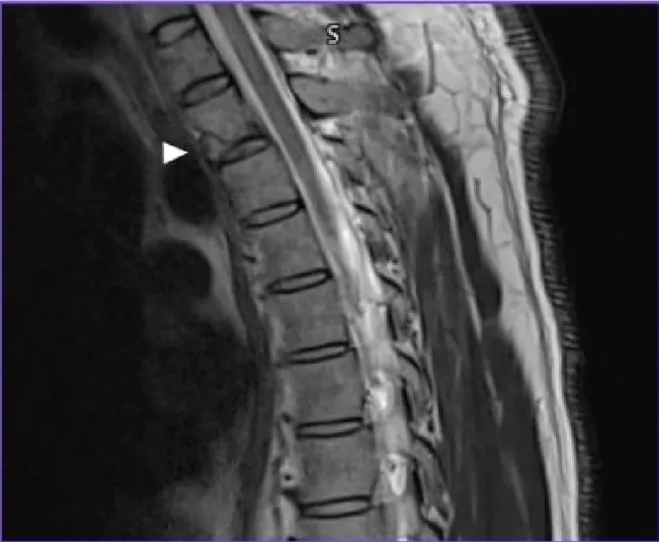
Sagittal MRI image of subluxation of the right T2/3 facet join and teardrop fracture of T2 was also noted (Arrowhead).
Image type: radiology (mri)